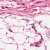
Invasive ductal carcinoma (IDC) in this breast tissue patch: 0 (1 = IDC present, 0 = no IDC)